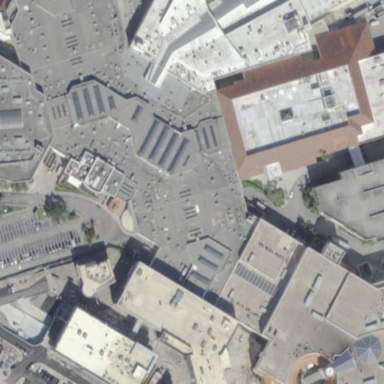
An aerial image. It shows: Mall building.